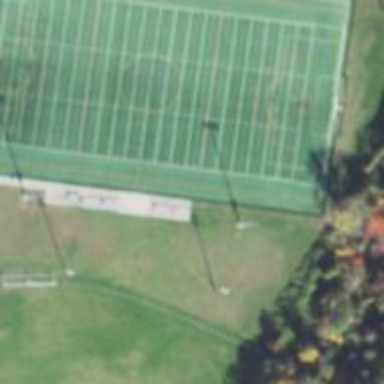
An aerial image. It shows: American football pitch for leisure and sport activities.